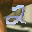
Label: 2